【题型】选择题　【知识点】函数　【难度】easy
若函数$f(x)=\log_a(x+b)$的大致图象如图所示，其中$a$，$b$（$a>0$且$a\neq1$）为常数，则函数$g(x)=a^x+b$的大致图象为（ \hspace{1cm} ）

\vspace{2em}

\noindent

A.

\hspace{3cm}

B.

\vspace{2em}

\noindent

C.

\hspace{3cm}

D.

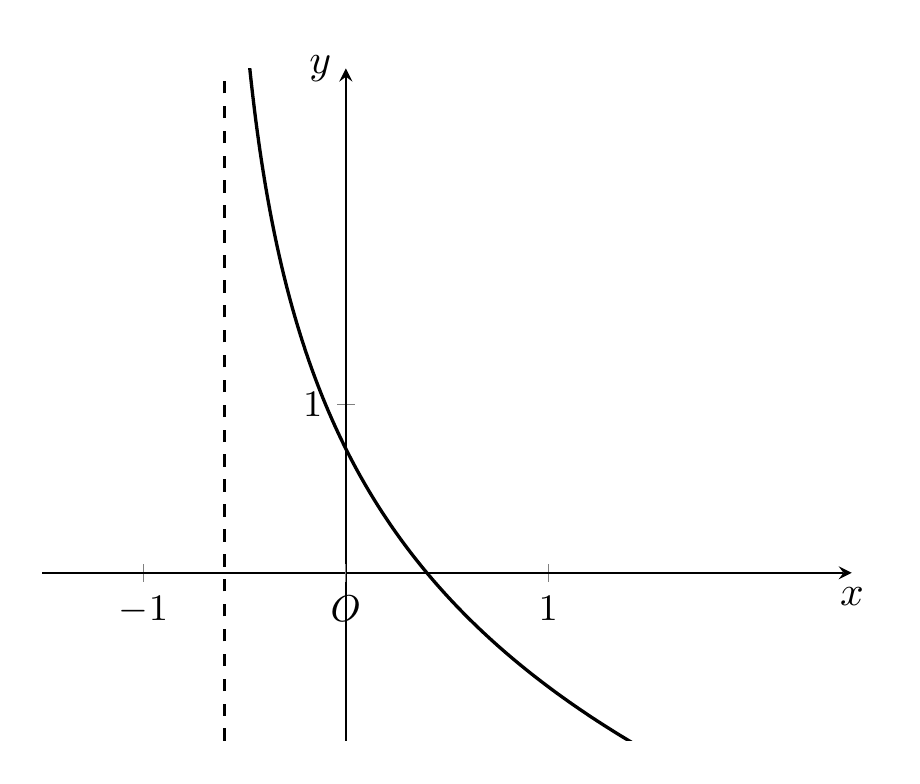
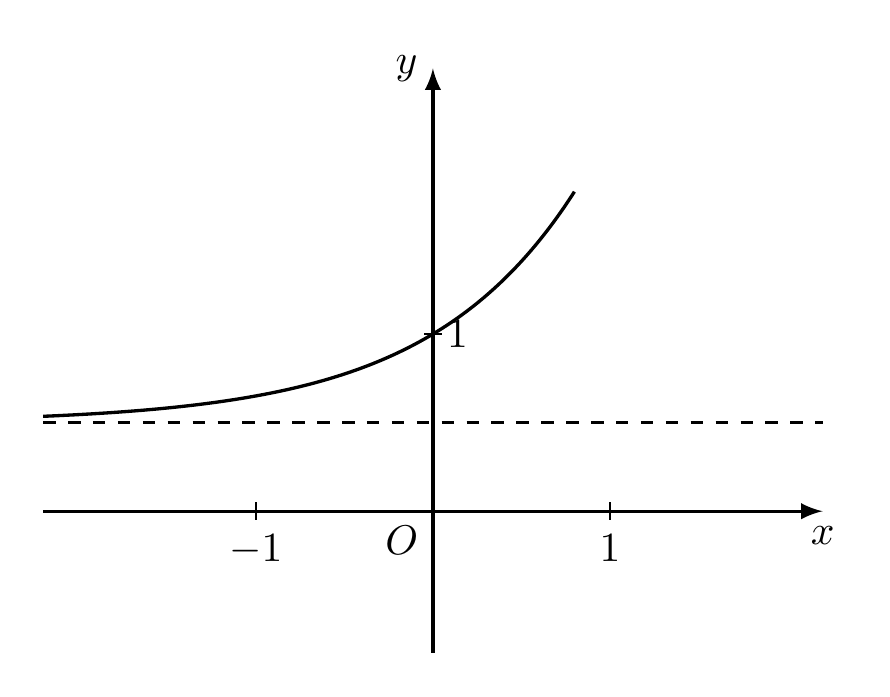
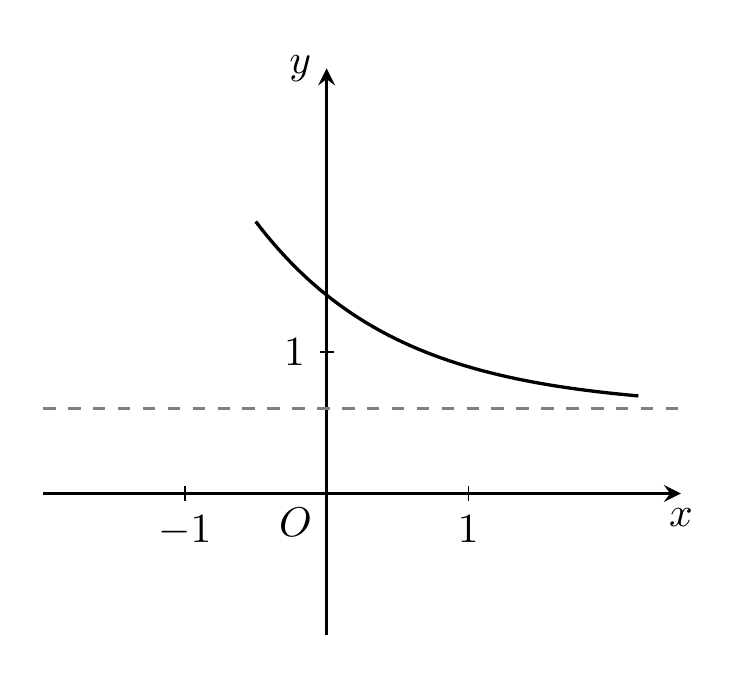
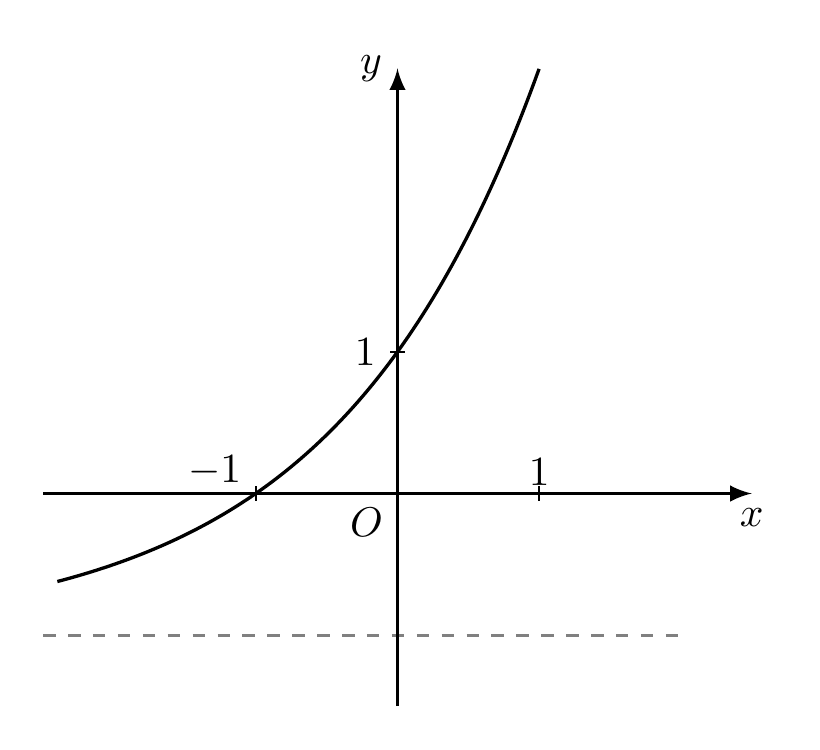
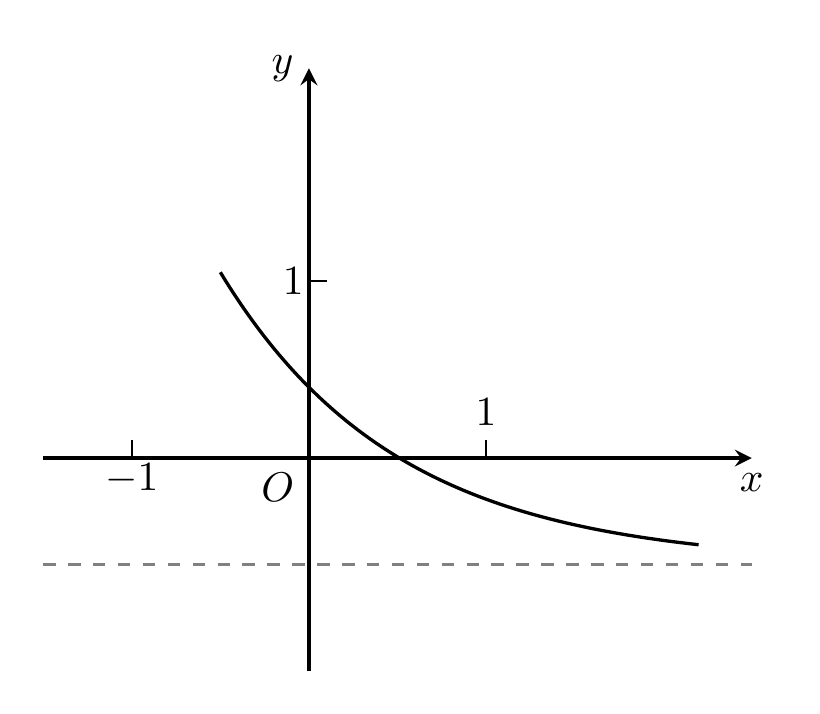
【解答】
\noindent 【答案】B

\vspace{1em}

\noindent 【分析】先根据已知对数函数图形求得$0<a<b<1$，再根据指数函数的单调性及与$y$轴交点位置判断图象。

\vspace{1em}

\noindent 【详解】函数$f(x)=\log_a(x+b)$的大致图象可知函数$f(x)=\log_a(x+b)$为减函数，

\noindent 所以$0<a<1$，又$f(0)=\log_ab\in(0,1)$，所以$0<a<b<1$，

\noindent 所以函数$g(x)=a^x+b$单调递减，且$g(0)=a^0+b=b+1>1$，

\noindent 故只有B选项的图象符合题意。

\noindent 故选：B。